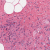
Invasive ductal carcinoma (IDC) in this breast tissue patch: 0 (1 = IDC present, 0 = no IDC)